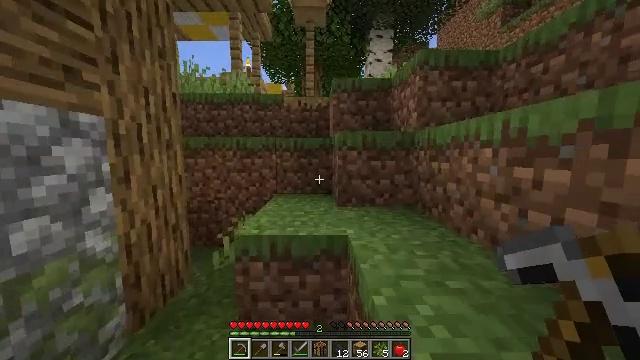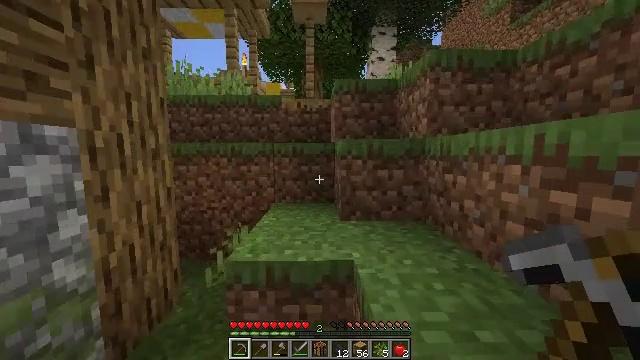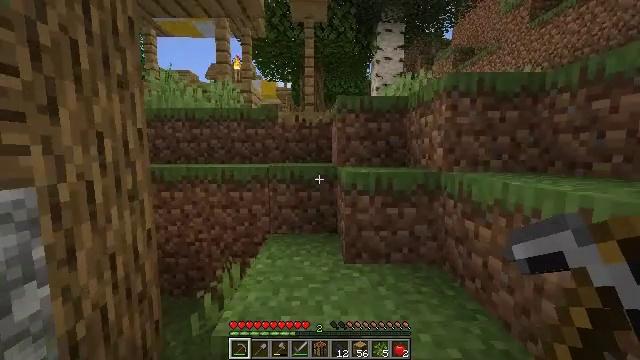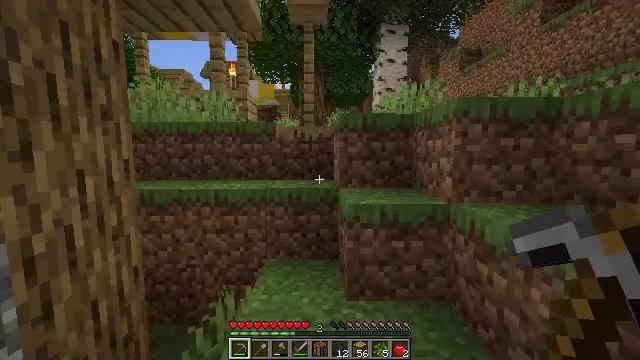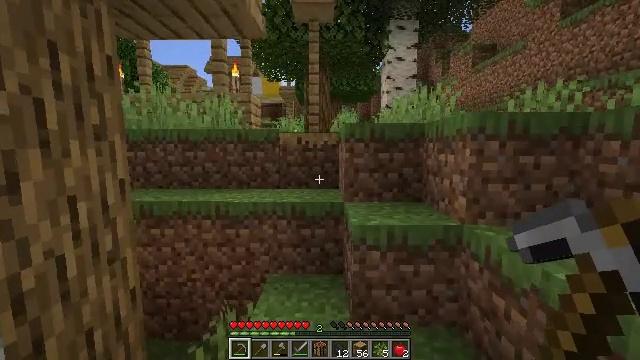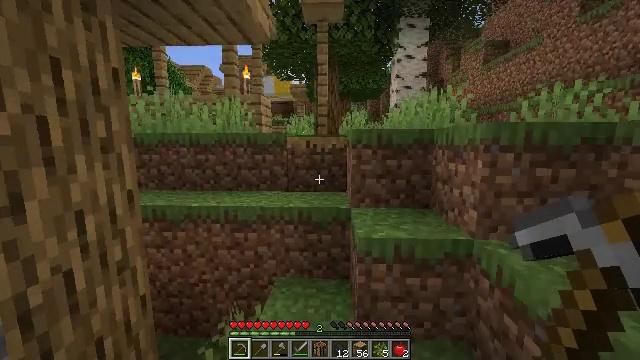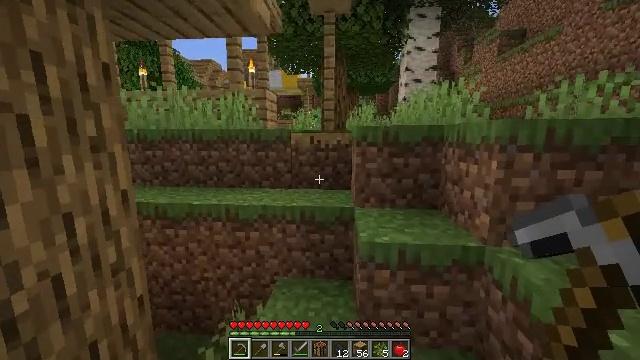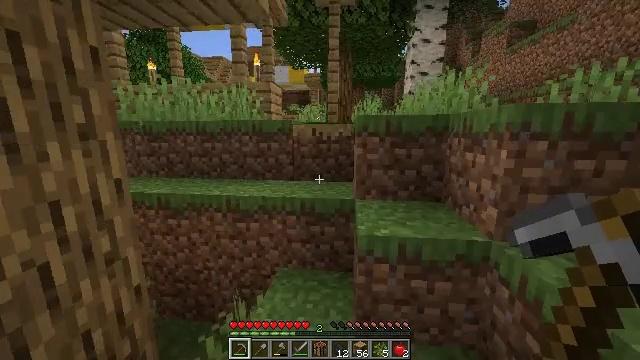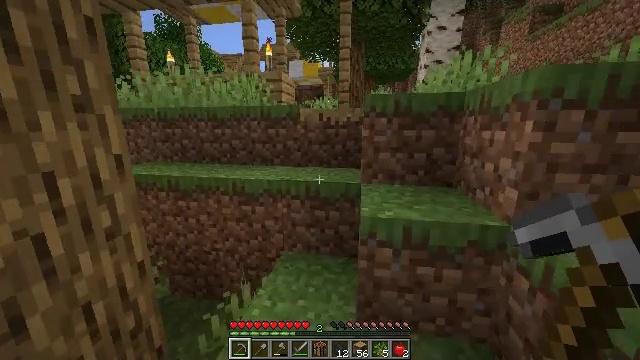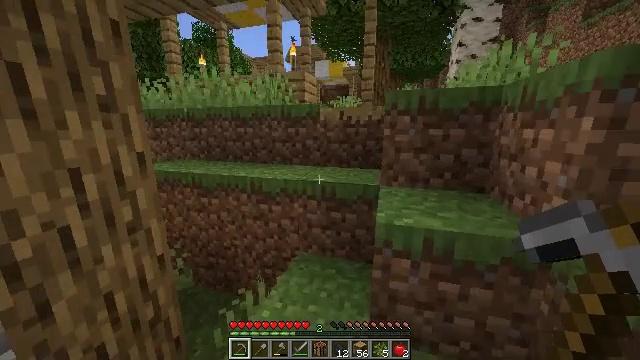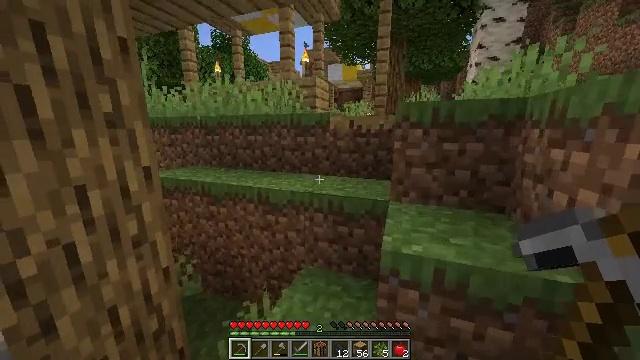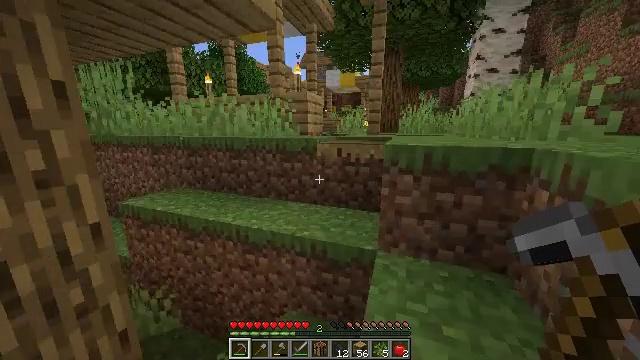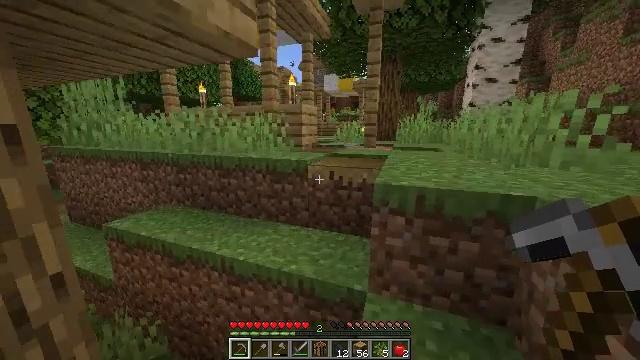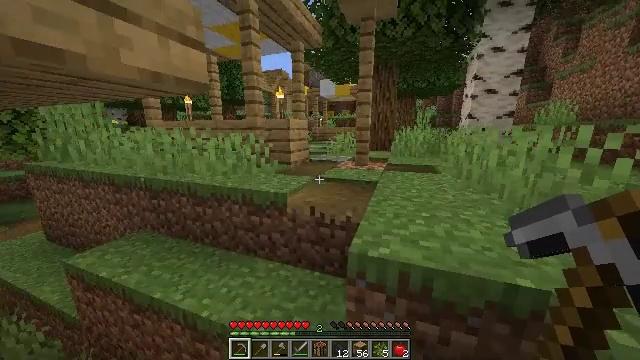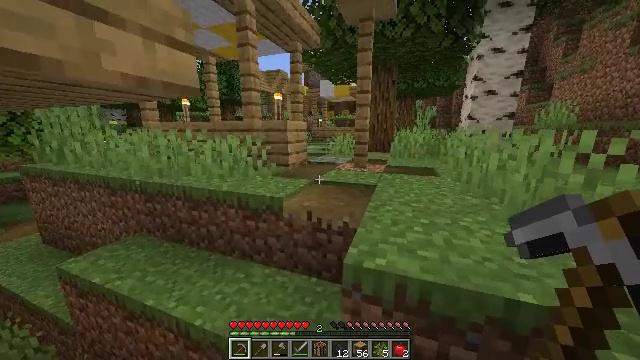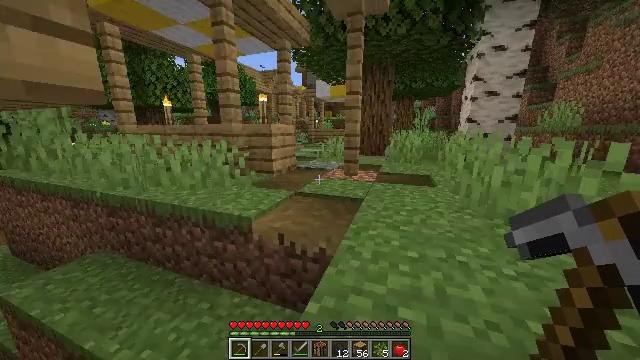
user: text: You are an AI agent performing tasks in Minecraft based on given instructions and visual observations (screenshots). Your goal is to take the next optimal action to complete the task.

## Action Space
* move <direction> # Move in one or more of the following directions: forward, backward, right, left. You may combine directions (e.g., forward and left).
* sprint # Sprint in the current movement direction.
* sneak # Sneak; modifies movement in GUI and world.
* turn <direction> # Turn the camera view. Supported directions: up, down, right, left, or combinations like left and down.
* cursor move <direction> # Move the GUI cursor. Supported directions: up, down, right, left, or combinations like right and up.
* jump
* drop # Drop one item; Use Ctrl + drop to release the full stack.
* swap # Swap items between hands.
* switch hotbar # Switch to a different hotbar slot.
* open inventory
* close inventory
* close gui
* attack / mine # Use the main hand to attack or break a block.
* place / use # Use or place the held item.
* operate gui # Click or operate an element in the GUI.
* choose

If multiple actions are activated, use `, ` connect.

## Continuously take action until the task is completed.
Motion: motion action
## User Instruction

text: Harvest hay blocks from the village.
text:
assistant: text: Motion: move forward and move right, sprint, jump
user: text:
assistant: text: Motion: move forward and move right, sprint, jump
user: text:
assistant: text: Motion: move forward and move right, sprint, jump
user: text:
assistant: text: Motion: move forward and move right, sprint, turn left, jump
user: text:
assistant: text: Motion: move forward and move right, sprint, turn left and down
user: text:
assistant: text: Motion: move forward and move right, sprint, turn left and down
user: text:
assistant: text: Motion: move forward and move right, sprint, turn left and down
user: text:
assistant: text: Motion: move forward and move right, sprint, turn left and down
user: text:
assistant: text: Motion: move forward and move right, sprint, turn left, jump
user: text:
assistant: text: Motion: move forward and move right, sprint, turn left, jump
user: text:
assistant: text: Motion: move forward and move right, sprint, jump
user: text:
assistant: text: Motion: move forward and move right, sprint, jump
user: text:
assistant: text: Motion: move forward and move right, sprint, jump
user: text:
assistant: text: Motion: move forward and move right, sprint
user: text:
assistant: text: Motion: move forward and move right, sprint
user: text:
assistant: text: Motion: move forward and move right, sprint
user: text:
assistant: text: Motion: move forward and move right, sprint
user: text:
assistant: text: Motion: move forward and move right, sprint
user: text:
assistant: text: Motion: move forward and move right, sprint
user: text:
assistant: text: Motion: move forward and move right, sprint, jump
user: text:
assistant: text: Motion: move forward and move right, sprint, jump
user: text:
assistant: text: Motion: move forward and move right, sprint, jump
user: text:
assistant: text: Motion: move forward and move right, sprint, jump
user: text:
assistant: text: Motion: move forward and move right, sprint, jump
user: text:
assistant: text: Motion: move forward and move right, sprint
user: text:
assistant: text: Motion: move forward and move right, sprint
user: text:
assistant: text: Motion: move forward, sprint
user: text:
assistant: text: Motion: move forward, sprint
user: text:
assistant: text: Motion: move forward, sprint
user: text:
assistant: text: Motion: move forward, sprint